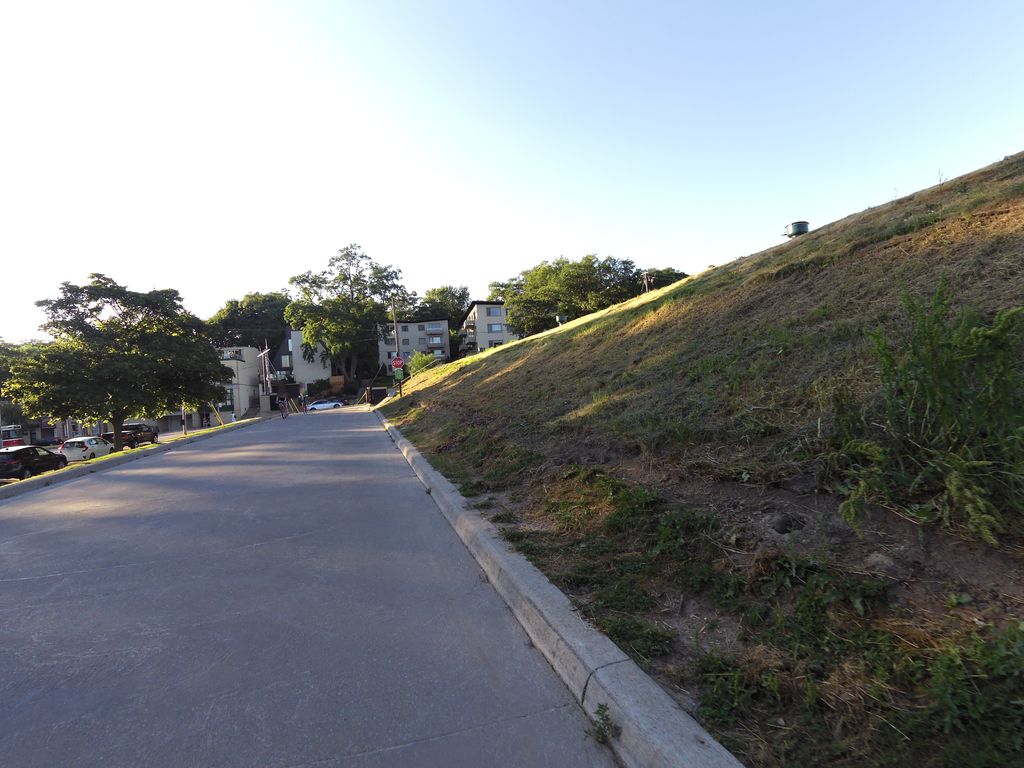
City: toronto